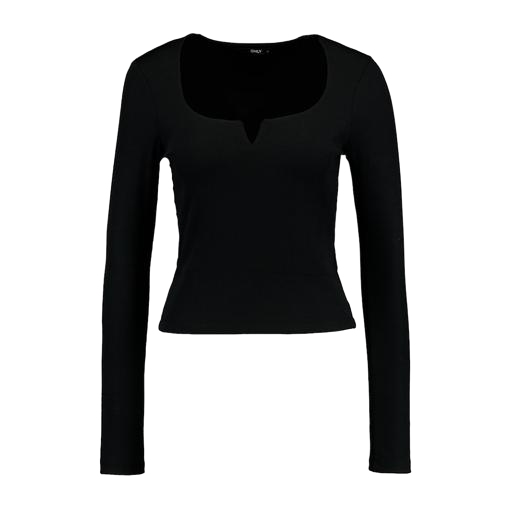
black henley long-sleeved ribbed-jersey top, black eliza long-sleeved top, black women's long sleeve t-shirt, white background